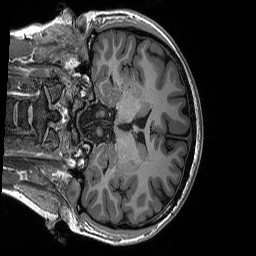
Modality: T1w
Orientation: coronal
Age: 24
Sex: female